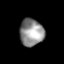
Tissue: prostate
Cell type: T cells
Senescence score: 0.7719
Nuclear area (px): 638
Mean DAPI intensity: 144.787